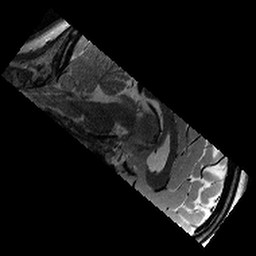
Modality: T2w
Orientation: sagittal
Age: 12
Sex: female
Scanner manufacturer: siemens
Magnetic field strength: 3 T
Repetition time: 9.23 s
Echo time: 0.067 s